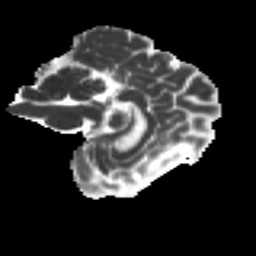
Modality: MD
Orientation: sagittal
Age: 50
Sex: female
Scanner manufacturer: ge
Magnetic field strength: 3 T
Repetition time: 7.8 s
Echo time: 0.0606 s